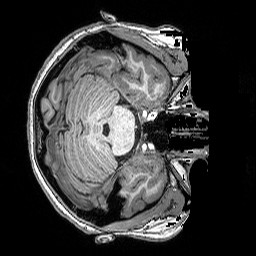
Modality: T1w
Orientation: axial
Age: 21
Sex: female